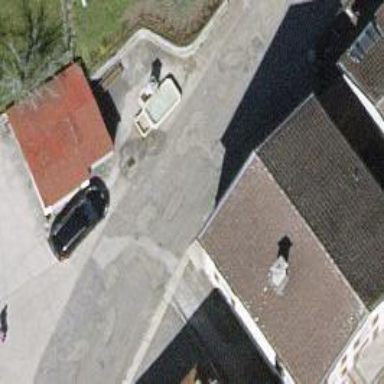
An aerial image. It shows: Fountain.